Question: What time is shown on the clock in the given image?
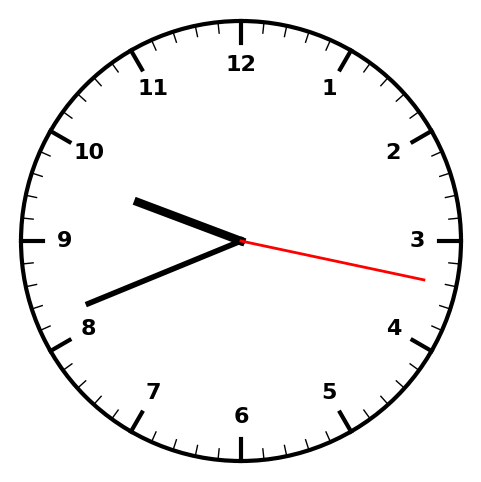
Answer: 09:41:17